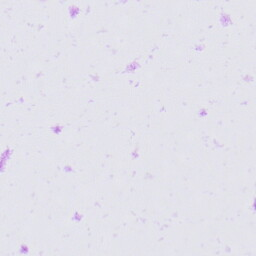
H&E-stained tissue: Prostate